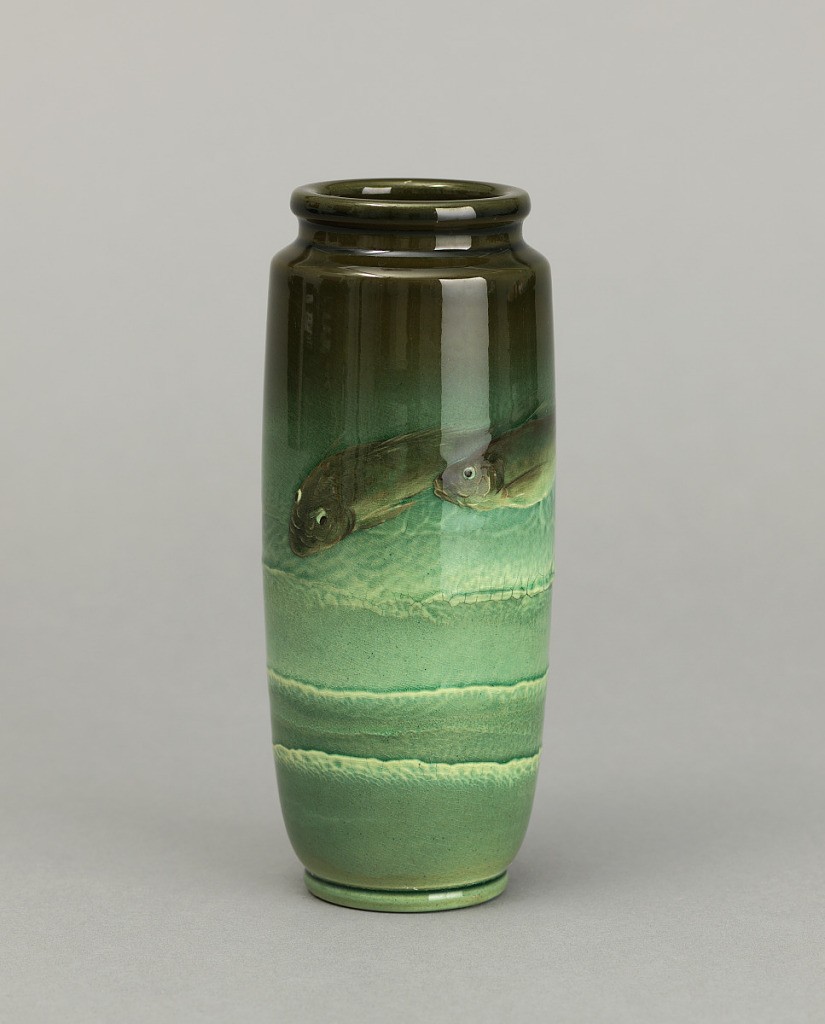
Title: Vase
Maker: Rookwood Pottery, American, 1880 - 1967
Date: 1901
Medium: Glazed and hand-painted stoneware
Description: Sea green vase. White clay body, thrown. Cylindrical body with short inset neck with thick lip; molded flat foot. Decorated with two fish above three tiers of foamy waves. Underglaze slip colors are shades of green: fish are an olive green, water is blue-green with slightly raised ridges of white. Above fish is dark olive green area. Allover light green glaze; fine cracklature. Interior and bottom glazed.